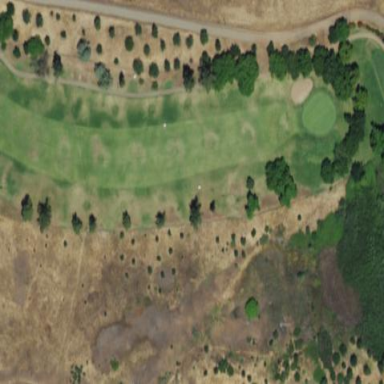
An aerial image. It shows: Rough area on grassy golf course.